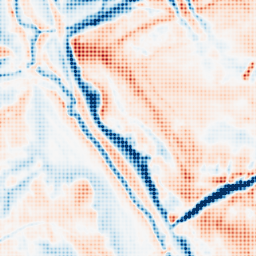
Category: multiscale
Decomposition family: dog_multiscale
Decomposition parameters: sigma_ratio: 2
n_scales: 3
base_sigma: 1
Upsampling method: sinc_blackman
Upsampling parameters: scale: 4
kernel_size: 4
Upsampling scale: 4